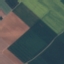
Land use / land cover: AnnualCrop